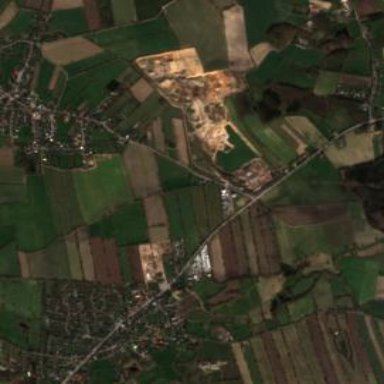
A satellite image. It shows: Quarry extracting sand as natural resource.